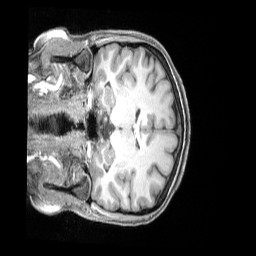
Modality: T1w
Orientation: coronal
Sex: female
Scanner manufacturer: siemens
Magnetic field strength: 3 T
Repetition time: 2.4 s
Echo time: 0.00222 s